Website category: game
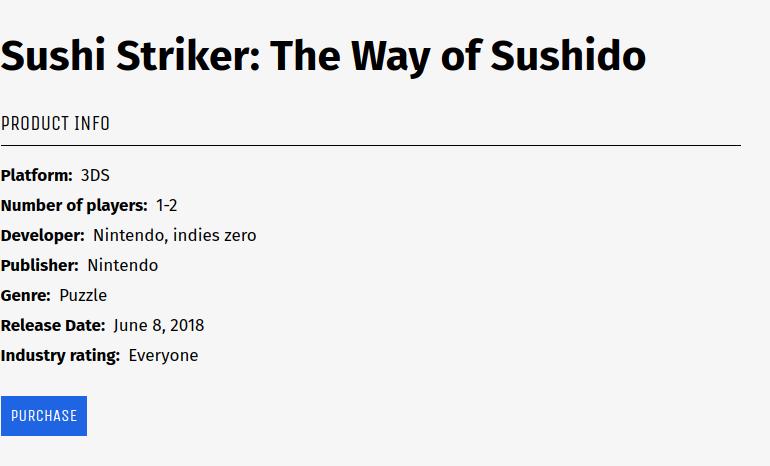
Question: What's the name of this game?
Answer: Sushi Striker: The Way of Sushido

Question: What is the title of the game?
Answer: Sushi Striker: The Way of Sushido

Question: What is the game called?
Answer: Sushi Striker: The Way of Sushido

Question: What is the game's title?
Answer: Sushi Striker: The Way of Sushido

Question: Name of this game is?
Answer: Sushi Striker: The Way of Sushido

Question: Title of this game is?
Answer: Sushi Striker: The Way of Sushido

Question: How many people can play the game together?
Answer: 1-2

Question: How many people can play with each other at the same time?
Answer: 1-2

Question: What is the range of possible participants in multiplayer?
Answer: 1-2

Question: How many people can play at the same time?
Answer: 1-2

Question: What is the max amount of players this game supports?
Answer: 1-2

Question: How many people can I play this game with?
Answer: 1-2

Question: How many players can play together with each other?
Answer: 1-2

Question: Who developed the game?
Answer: Nintendo, indies zero

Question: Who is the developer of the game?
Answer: Nintendo, indies zero

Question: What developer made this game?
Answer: Nintendo, indies zero

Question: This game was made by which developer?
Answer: Nintendo, indies zero

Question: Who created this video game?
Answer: Nintendo, indies zero

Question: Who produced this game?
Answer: Nintendo, indies zero

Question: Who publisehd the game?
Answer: Nintendo

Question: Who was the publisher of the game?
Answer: Nintendo

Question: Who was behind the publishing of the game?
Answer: Nintendo

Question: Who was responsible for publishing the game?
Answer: Nintendo

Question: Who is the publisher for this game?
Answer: Nintendo

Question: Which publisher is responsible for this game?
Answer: Nintendo

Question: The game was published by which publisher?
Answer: Nintendo

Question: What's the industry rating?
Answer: Everyone

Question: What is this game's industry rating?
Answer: Everyone

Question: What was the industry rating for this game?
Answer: Everyone

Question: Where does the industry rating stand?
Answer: Everyone

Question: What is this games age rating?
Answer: Everyone

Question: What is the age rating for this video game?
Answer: Everyone

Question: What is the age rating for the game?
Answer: Everyone

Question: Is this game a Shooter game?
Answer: no

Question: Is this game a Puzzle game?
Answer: yes

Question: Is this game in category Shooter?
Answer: no

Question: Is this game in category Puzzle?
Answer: yes

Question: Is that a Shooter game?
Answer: no

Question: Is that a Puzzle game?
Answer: yes

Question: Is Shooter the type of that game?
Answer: no

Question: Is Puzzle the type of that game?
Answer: yes

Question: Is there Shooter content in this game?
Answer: no

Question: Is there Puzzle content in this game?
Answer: yes

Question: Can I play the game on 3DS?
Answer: yes

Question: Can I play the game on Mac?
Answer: no

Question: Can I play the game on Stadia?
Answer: no

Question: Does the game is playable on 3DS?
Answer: yes

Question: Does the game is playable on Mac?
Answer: no

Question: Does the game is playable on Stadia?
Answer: no

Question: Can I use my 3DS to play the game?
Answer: yes

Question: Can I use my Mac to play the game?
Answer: no

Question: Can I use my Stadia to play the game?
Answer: no

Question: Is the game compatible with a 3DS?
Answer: yes

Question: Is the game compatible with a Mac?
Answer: no

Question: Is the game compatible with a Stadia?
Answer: no